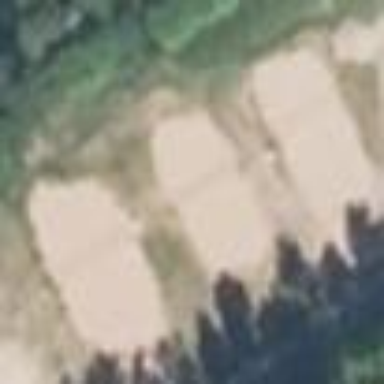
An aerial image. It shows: Sandy pitch for beach volleyball.